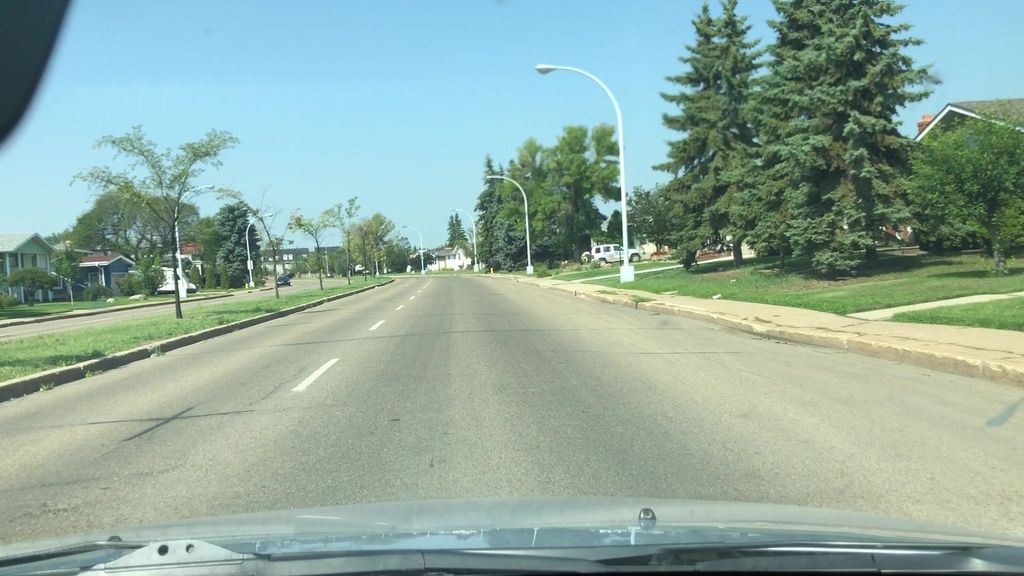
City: edmonton